Question: I have a form which has two select lists. The first one is prepopulated with an SQL query and has a dynamic action to set the value of the second list based on what is selected in the first.
I tested this out with a select list-textbox combination and it works just fine. However when I try to change the textbox into a select list then I am forced to also provide a "list of values" which overwrites my dynamic action.
How can I create a select list without specifying its List of Values?
Some clarification about my situation.
I have 2 tables: Wines and Winegroups.
'''
+---------+------------+
| Wines | Winegroups |
+---------+------------+
| WineID | GroupID |
| Name | Name |
| GroupID | |
+---------+------------+
'''
In APEX I have a form like this:

When the page is loaded, the first select list will get filled with values using this query:
'''
select distinct Name, GroupID from Winegroups
'''
Furthermore there is a dynamic action defined like this which fires whenever a group is selected. This is supposed to change the values inside the 'Wines' select list.
: Change
: Items on 'P5_GROUPID'
: Set value
: 'P5_GROUPID'
: Items on 'P5_NAME'
'''
select distinct Wines.Name, Wines.WineID id
from Wines
left join Winegroups
on Wines.GroupID = Winegroups.GroupID
where Winegroups.Name = :P5_GROUPID
order by 1
'''
The second select list uses the same query. When I execute my program the first select list is filled with groups nicely but the second one never gets any values.
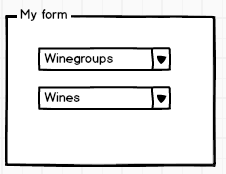
Answer: Starting in apex 4.1, it is no longer necessary to use a dynamic action to get one select list to populate based on the value selected in a prior one. To get the functionality you want, you should be able to just do:
1. Disable or remove the current dynamic action.
2. Go into the Wines select list page item (P5_NAME).
3. In the List of Values section, for the Cascading LOV Parent Items field, select the winegroup select list item (P5_GROUPID).
4. The Page Items to Submit field will appear in that same section. Select the P5_GROUPID there as well.
5. In the list of values definition, put your query just as you wrote it above:
'''
select distinct Wines.Name, Wines.WineID id
from Wines
left join Winegroups
on Wines.GroupID = Winegroups.GroupID
where Winegroups.Name = :P5_GROUPID
order by 1;
'''
Edit to answer to question in comments:
When you do:
'''
select distinct Name, GroupID
from Winegroups;
'''
for a select list it displays name to the user, but stores the groupid. If you wanted to use name, you could do:
'''
select name d, name r
from winegroups;
'''
as your winegoup select list query. Then the value in P5_GROUPID would actually be the name and you could join it to winegroups.name in the wines select list query. Of course you should also rename P5_GROUPID if you were going to do this.
But I would probably just leave it the way it is. This way you actually don't need the join in your second query. You could just make it:
'''
select wines.name, wines.wineid
from wines where groupid = :P5_GROUP_ID.
'''
This would be the cleanest implementation.